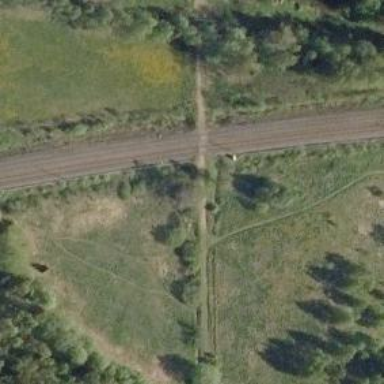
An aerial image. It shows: Railway crossing with saltire marking.